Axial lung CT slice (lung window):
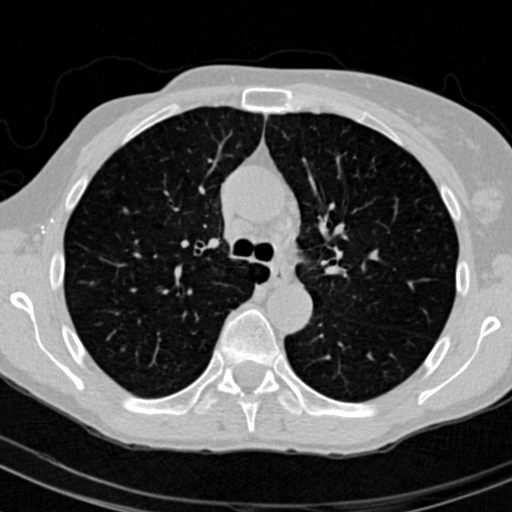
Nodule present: no